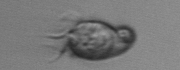
Label: Paratontonia_gracillima